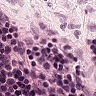
Metastatic tissue present: no